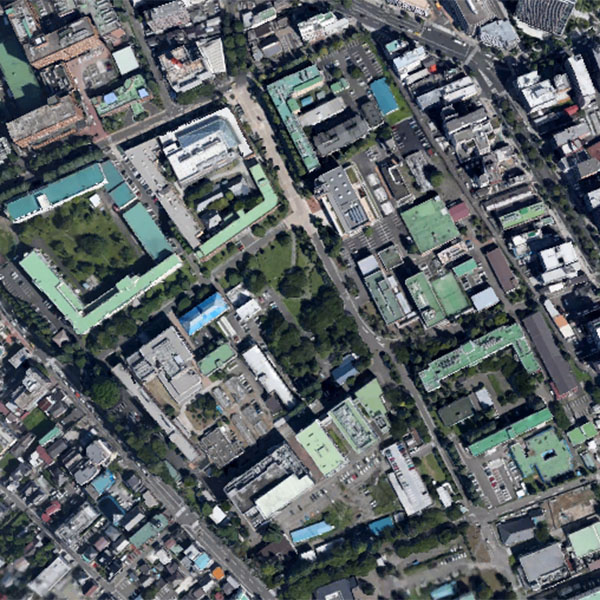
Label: School